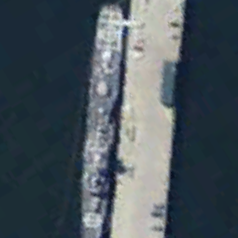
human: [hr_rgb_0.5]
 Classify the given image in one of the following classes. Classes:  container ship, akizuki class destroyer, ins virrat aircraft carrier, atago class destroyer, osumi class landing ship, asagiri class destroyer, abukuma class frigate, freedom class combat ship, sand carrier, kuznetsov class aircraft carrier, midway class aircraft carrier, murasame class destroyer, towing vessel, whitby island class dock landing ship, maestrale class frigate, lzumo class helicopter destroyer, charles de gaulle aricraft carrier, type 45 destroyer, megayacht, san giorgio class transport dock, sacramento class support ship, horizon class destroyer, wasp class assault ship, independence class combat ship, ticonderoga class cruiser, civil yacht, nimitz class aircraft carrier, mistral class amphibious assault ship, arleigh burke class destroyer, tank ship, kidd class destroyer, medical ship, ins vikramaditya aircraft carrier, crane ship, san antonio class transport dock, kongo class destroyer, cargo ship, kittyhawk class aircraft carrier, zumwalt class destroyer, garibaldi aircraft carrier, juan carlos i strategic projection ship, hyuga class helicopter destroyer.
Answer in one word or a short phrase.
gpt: Ticonderoga class cruiser